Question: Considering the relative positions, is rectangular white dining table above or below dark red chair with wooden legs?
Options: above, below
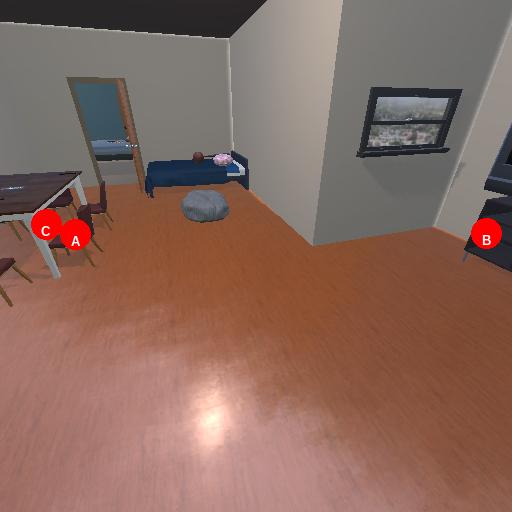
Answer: above